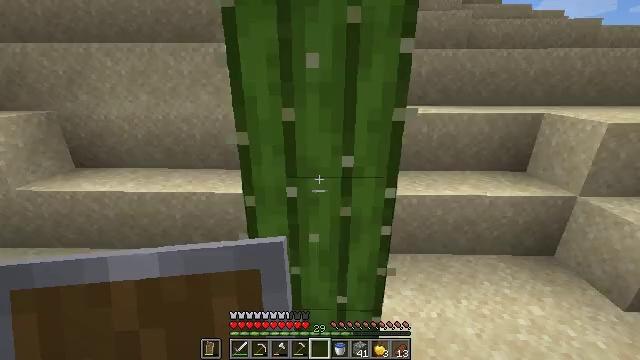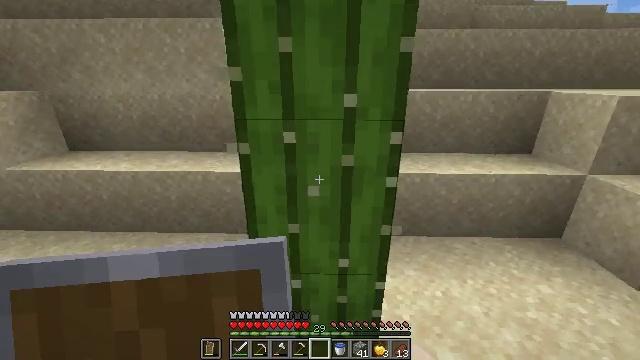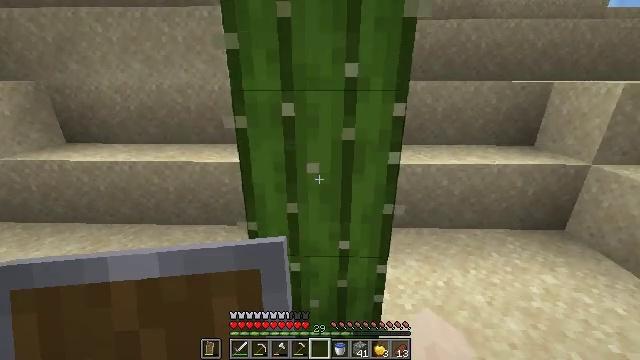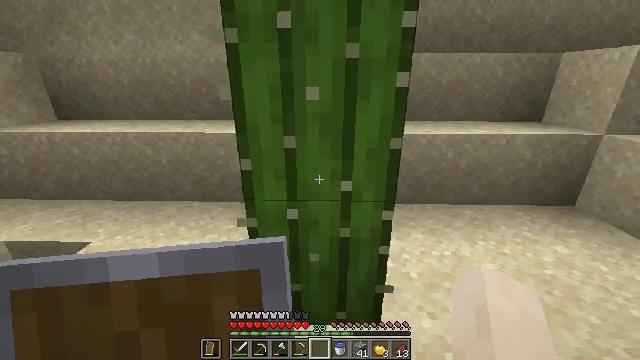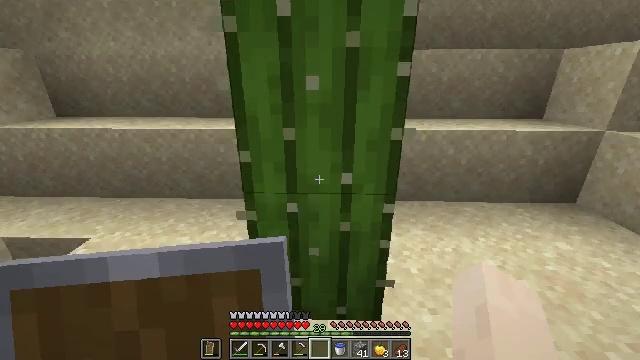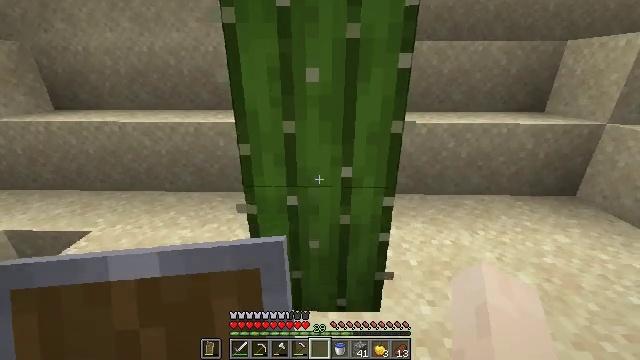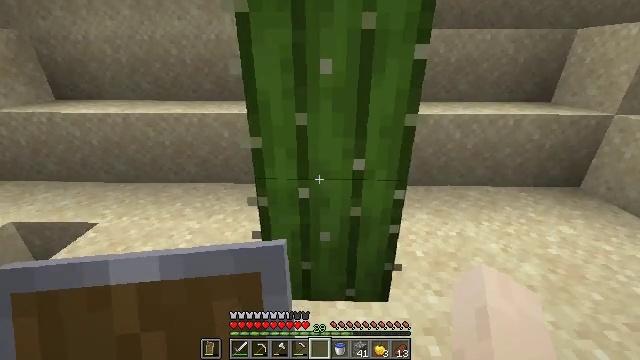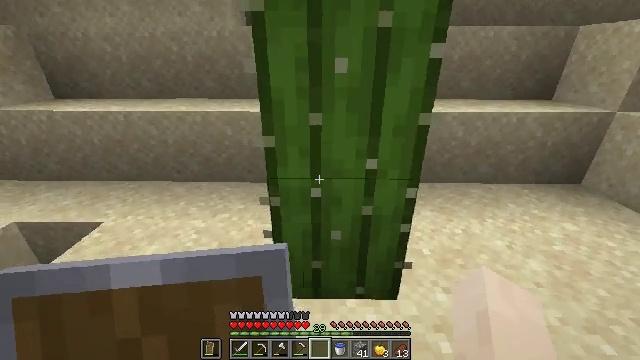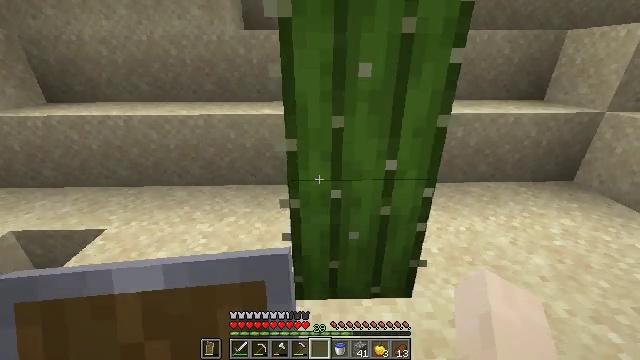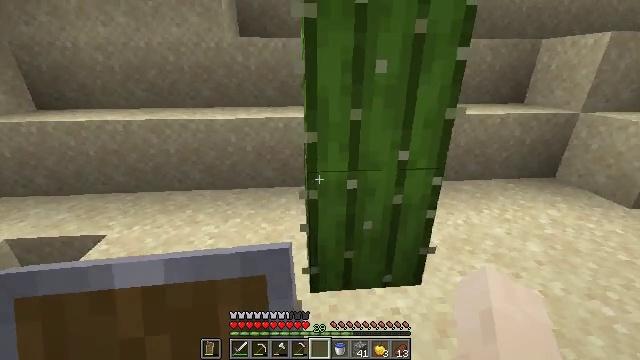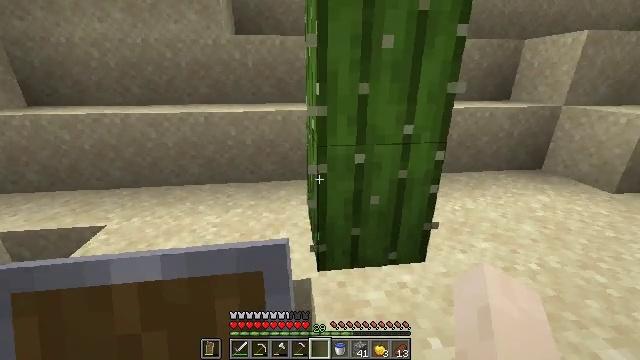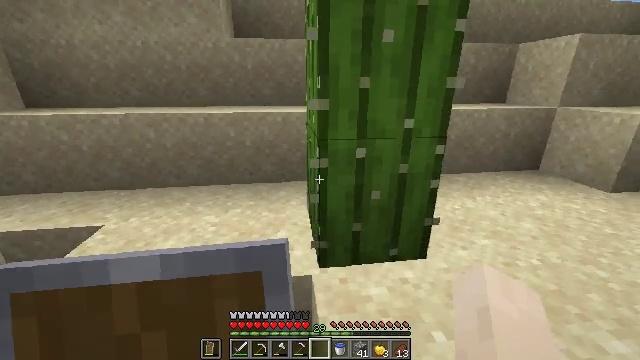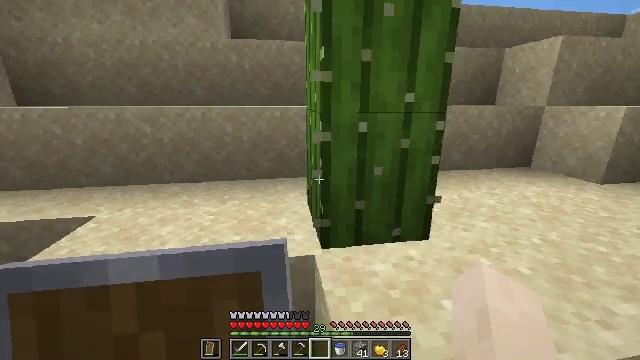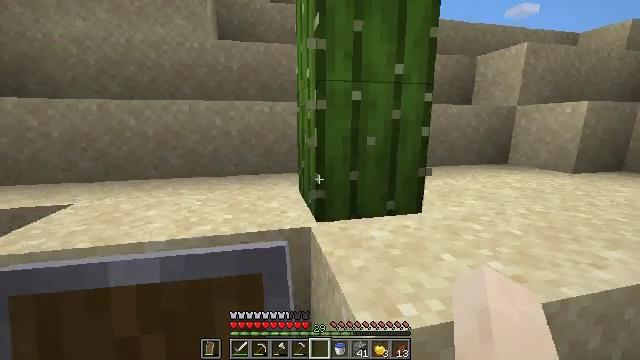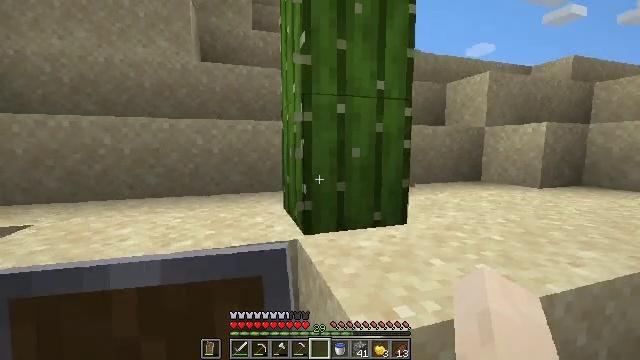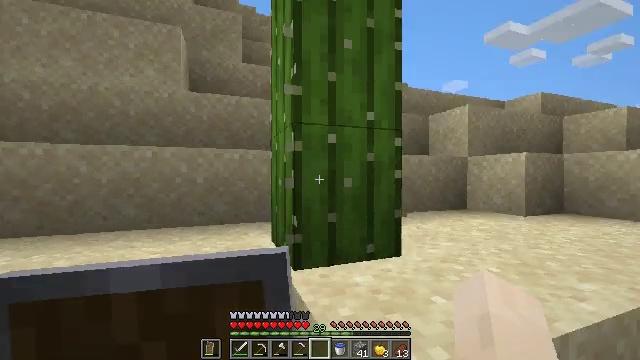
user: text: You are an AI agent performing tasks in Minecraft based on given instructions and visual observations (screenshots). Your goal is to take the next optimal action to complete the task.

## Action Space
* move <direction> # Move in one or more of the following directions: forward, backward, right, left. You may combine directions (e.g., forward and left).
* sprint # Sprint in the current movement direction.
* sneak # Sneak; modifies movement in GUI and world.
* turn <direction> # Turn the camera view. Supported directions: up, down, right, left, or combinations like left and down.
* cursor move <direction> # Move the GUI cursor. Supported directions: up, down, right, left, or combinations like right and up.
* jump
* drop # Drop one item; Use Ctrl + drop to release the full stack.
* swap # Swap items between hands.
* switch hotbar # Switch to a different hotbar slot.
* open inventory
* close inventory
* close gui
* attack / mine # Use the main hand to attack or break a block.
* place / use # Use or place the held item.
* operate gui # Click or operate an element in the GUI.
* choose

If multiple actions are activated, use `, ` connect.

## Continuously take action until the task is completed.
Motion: motion action
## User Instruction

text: Remove a dead bush from the inventory.
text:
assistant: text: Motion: no_op
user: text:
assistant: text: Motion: no_op
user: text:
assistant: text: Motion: no_op
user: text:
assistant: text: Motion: no_op
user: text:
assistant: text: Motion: turn down
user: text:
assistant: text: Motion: move left, turn down
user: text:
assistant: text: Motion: move left
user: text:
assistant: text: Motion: move back and move left, turn right
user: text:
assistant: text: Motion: move back and move left, turn right and up
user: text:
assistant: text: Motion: move back, turn right and up
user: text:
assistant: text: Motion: turn up
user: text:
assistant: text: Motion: turn right and up
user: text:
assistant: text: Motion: turn right and up
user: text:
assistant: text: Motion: move forward, turn right and up
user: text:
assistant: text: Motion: move forward, turn right and up
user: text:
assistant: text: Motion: turn right and up
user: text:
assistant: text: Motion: turn up
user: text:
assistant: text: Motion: turn up
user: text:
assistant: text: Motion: turn up
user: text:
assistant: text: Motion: turn right and up
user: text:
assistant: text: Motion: open inventory
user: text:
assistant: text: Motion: open inventory
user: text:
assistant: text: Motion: no_op
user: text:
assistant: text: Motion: no_op
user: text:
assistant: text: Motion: no_op
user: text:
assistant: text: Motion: no_op
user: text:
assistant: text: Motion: no_op
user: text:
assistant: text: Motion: no_op
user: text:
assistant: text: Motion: no_op
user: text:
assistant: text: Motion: no_op